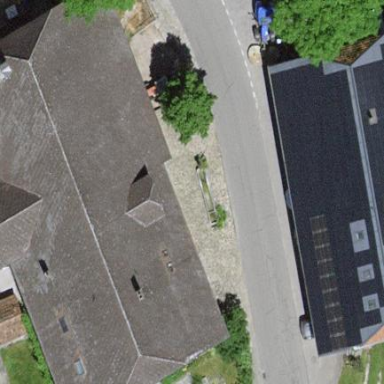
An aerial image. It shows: Farm building.